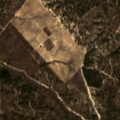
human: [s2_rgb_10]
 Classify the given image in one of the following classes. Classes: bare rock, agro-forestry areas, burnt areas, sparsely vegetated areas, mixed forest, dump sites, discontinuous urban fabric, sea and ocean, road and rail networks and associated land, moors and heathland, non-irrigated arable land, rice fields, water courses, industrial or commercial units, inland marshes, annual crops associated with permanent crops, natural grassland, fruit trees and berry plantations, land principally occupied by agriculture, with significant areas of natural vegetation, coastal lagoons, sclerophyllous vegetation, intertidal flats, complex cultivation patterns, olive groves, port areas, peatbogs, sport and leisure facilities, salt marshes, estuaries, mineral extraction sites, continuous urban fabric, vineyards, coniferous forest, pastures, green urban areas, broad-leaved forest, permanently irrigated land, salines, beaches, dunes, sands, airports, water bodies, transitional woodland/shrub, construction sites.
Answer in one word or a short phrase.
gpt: vineyards, pastures, agro-forestry areas